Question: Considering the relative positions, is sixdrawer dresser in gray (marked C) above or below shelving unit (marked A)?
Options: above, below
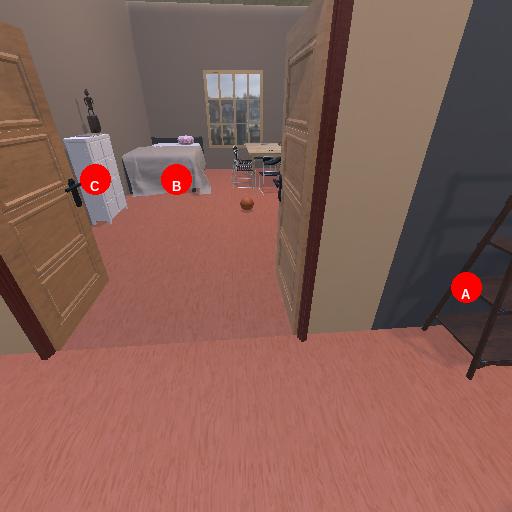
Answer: above